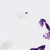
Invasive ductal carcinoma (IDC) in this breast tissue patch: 0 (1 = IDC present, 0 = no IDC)